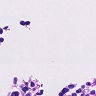
Metastatic tissue present: no